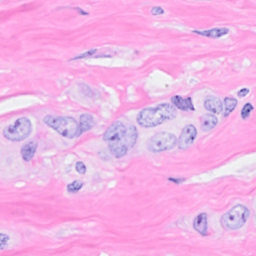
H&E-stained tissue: Breast